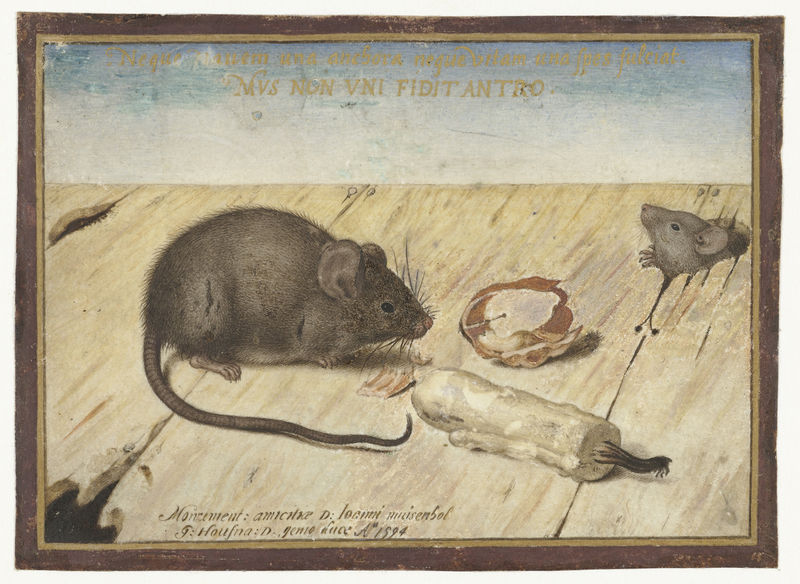
Titel: Twee muizen
Künstler: Joris Hoefnagel
Standort: Amsterdam
Institution: Rijksmuseum
Schlagwörter: blau, holz, tisch, zeichnung, bart, rahmen, ohren, maus, stilleben, fell, schwanz, schrift, dielen, kerze, nägel, druck, loch, löcher, fressen, docht, ratte, mäuse, ratten, vart, 1594, tasthaare